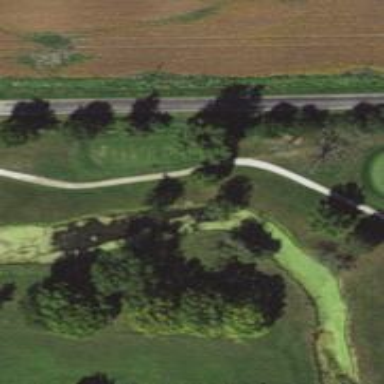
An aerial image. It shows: Service road designated as golf cart path.